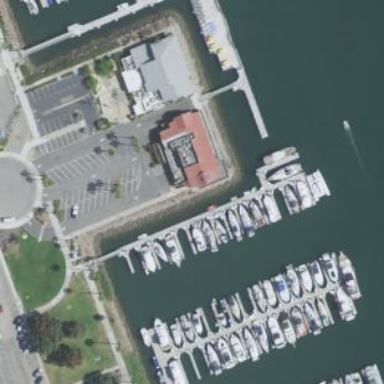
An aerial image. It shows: Man-made pier.